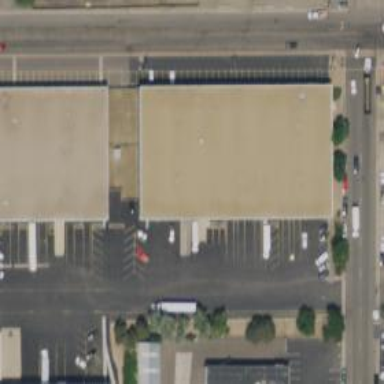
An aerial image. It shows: Industrial building.